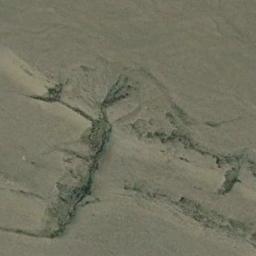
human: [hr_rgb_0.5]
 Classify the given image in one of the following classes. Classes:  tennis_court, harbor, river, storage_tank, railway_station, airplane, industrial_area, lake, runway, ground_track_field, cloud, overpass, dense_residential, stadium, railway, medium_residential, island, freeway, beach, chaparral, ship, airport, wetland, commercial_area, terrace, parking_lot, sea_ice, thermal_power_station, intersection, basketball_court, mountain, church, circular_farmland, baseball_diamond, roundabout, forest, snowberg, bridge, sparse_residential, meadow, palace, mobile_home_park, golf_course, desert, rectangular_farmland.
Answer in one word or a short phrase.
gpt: desert